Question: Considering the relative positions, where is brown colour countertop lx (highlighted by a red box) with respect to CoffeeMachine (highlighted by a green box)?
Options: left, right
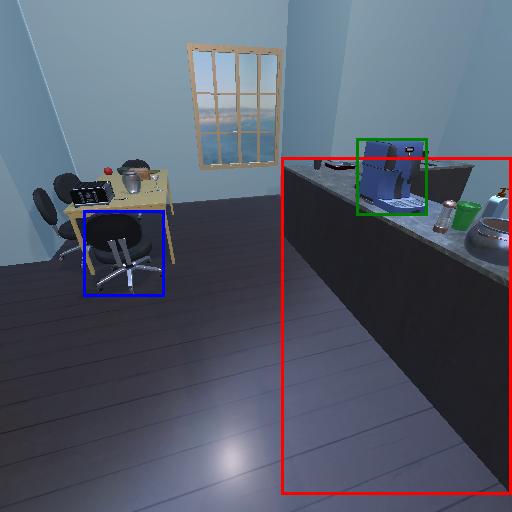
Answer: left